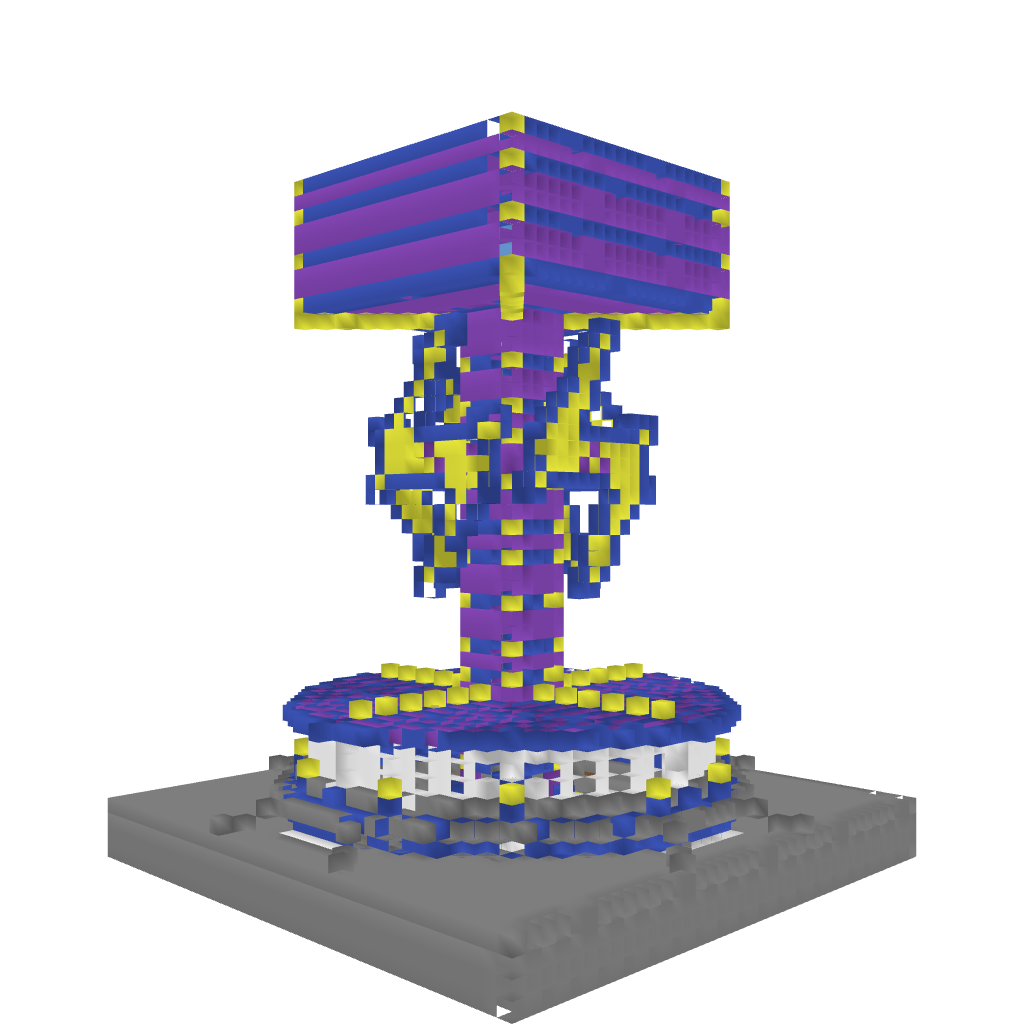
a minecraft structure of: XP Farm high quality